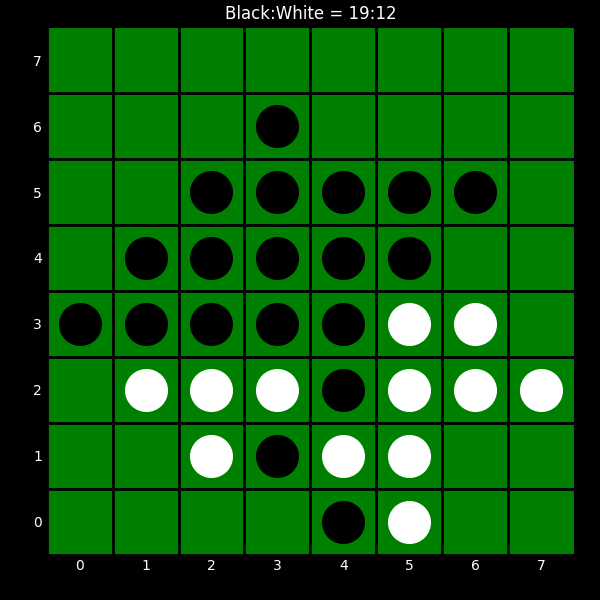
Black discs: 19
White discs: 12